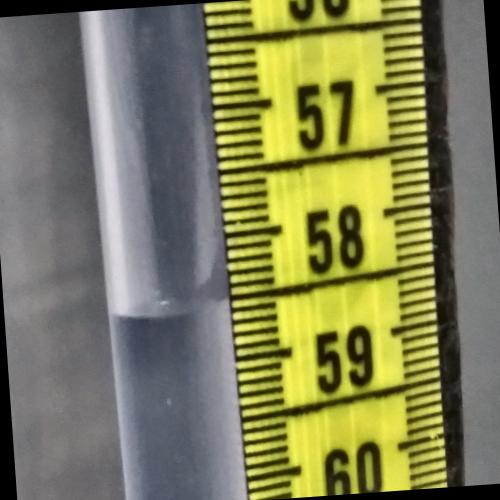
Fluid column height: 58.5 cm